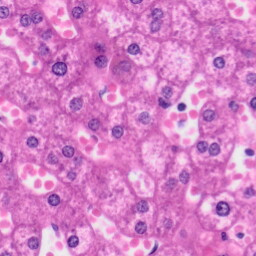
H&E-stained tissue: Liver